Interaction volume radius: 10 \u00c5
Interaction volume height: 45 \u00c5
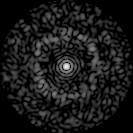
Disorder parameter: 0.8244